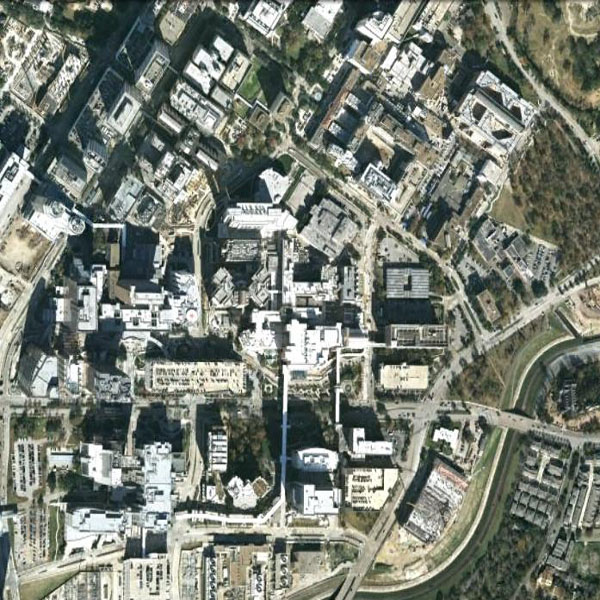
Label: Commercial